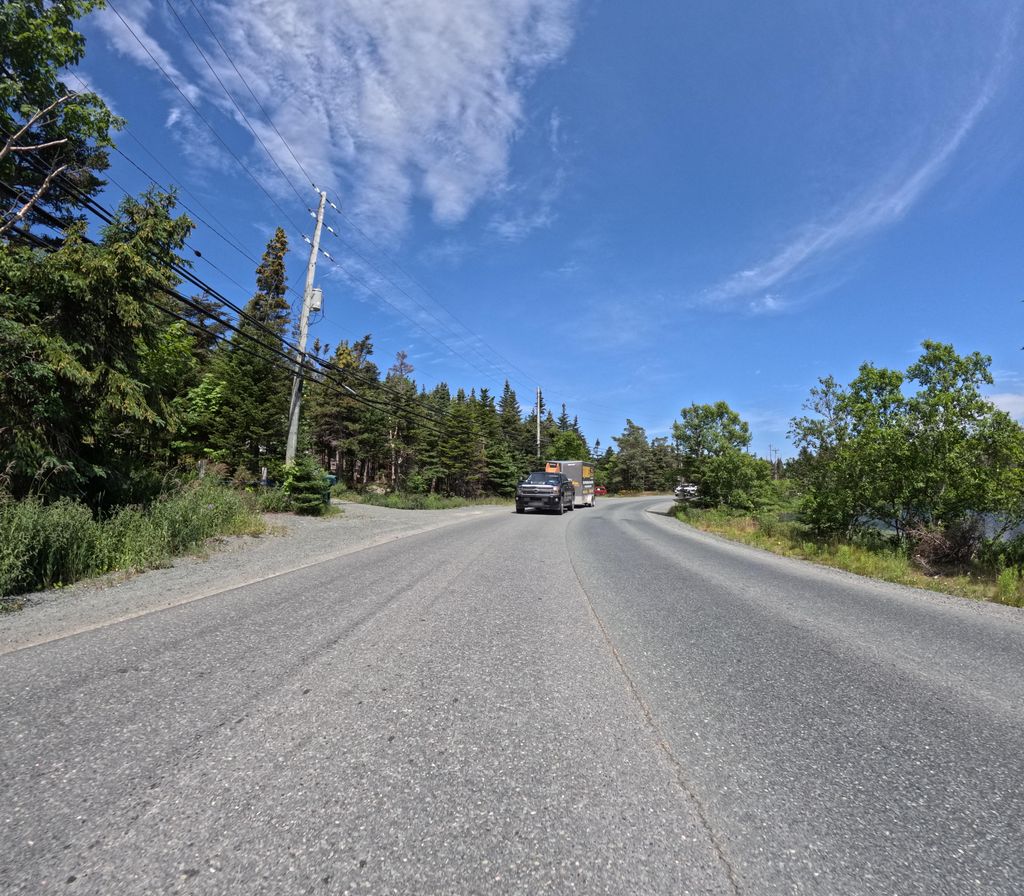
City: st_johns